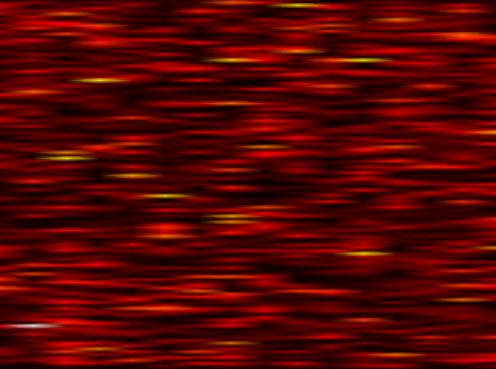
Label: OFDM